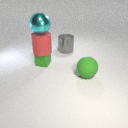
small green rubber cube below large cyan metal sphere